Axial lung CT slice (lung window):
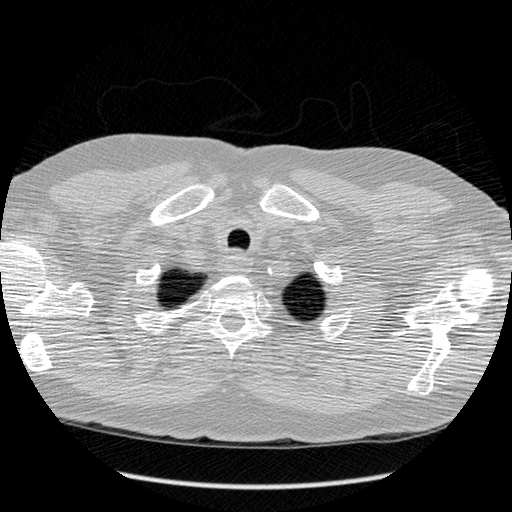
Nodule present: no